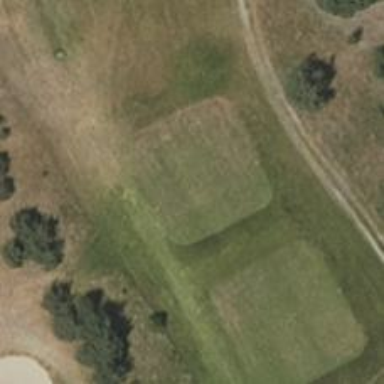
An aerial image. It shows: Golf tee.